Field crop: maize
Growth stage: 2
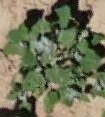
Species: chenopodium